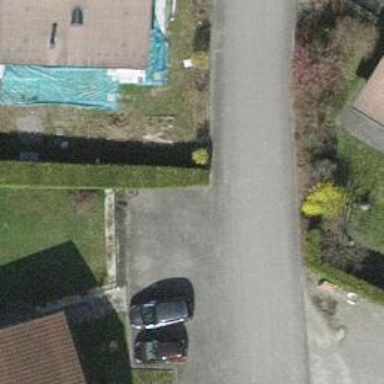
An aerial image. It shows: Hedge acting as barrier.